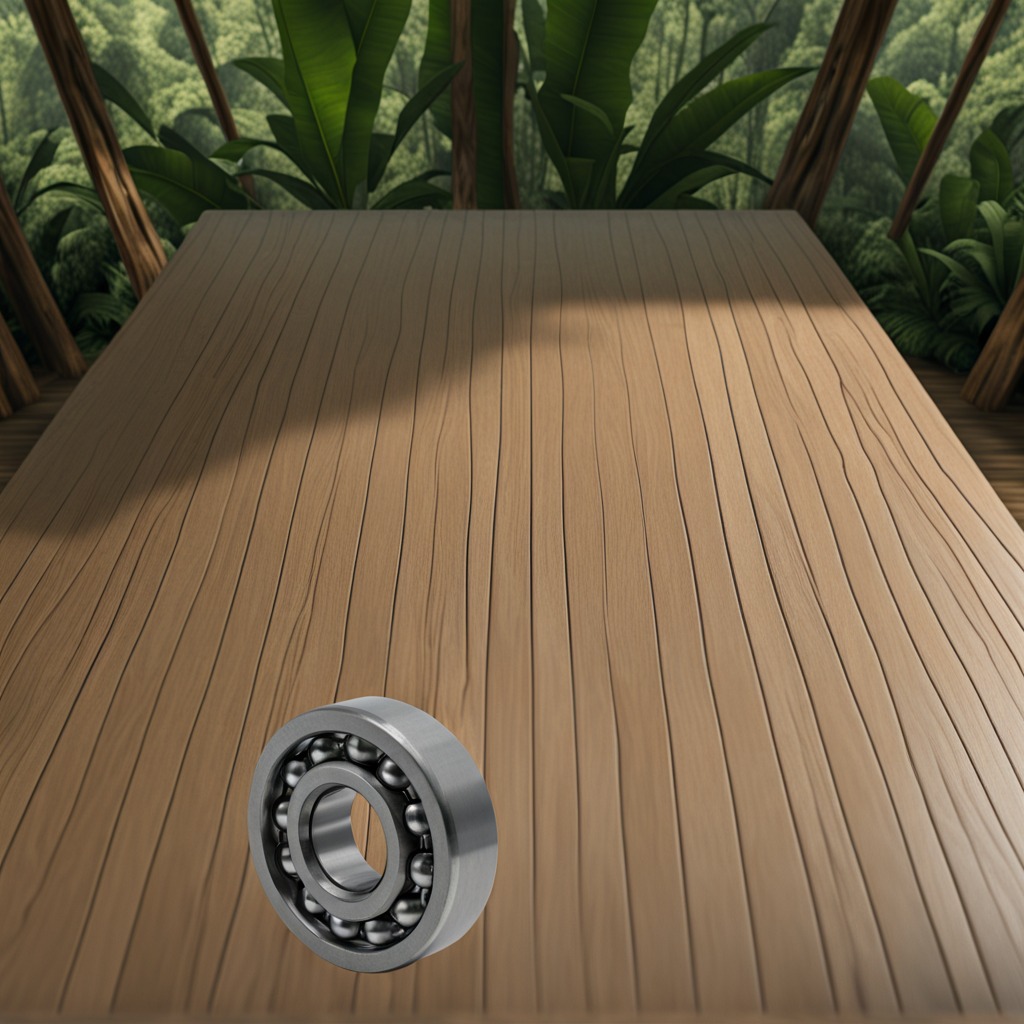
A metal ball bearing is lying on a wooden table inside a jungle field workshop tent.